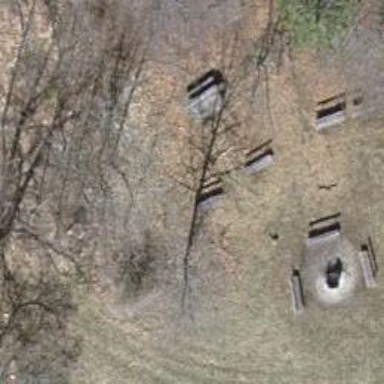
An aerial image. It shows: Bench for seating.